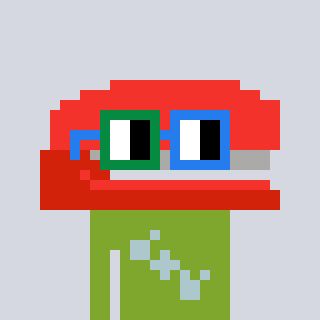
a pixel art character with square green and blue glasses, a stapler-shaped head and a slimegreen-colored body on a cool background